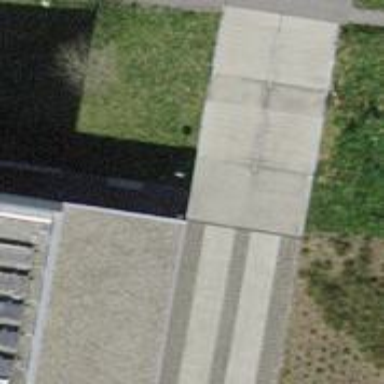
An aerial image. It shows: Set of concrete steps.